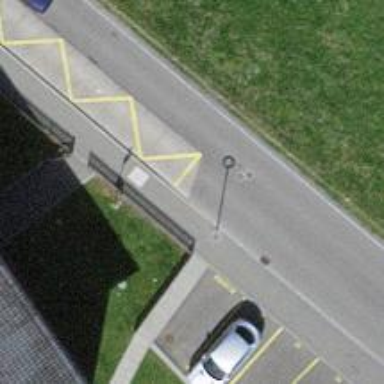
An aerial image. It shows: Bus stop equipped with public transport stop position.